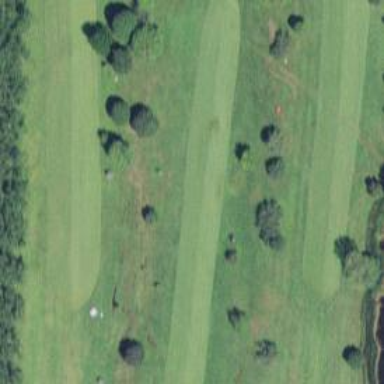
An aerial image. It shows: View of golf hole.